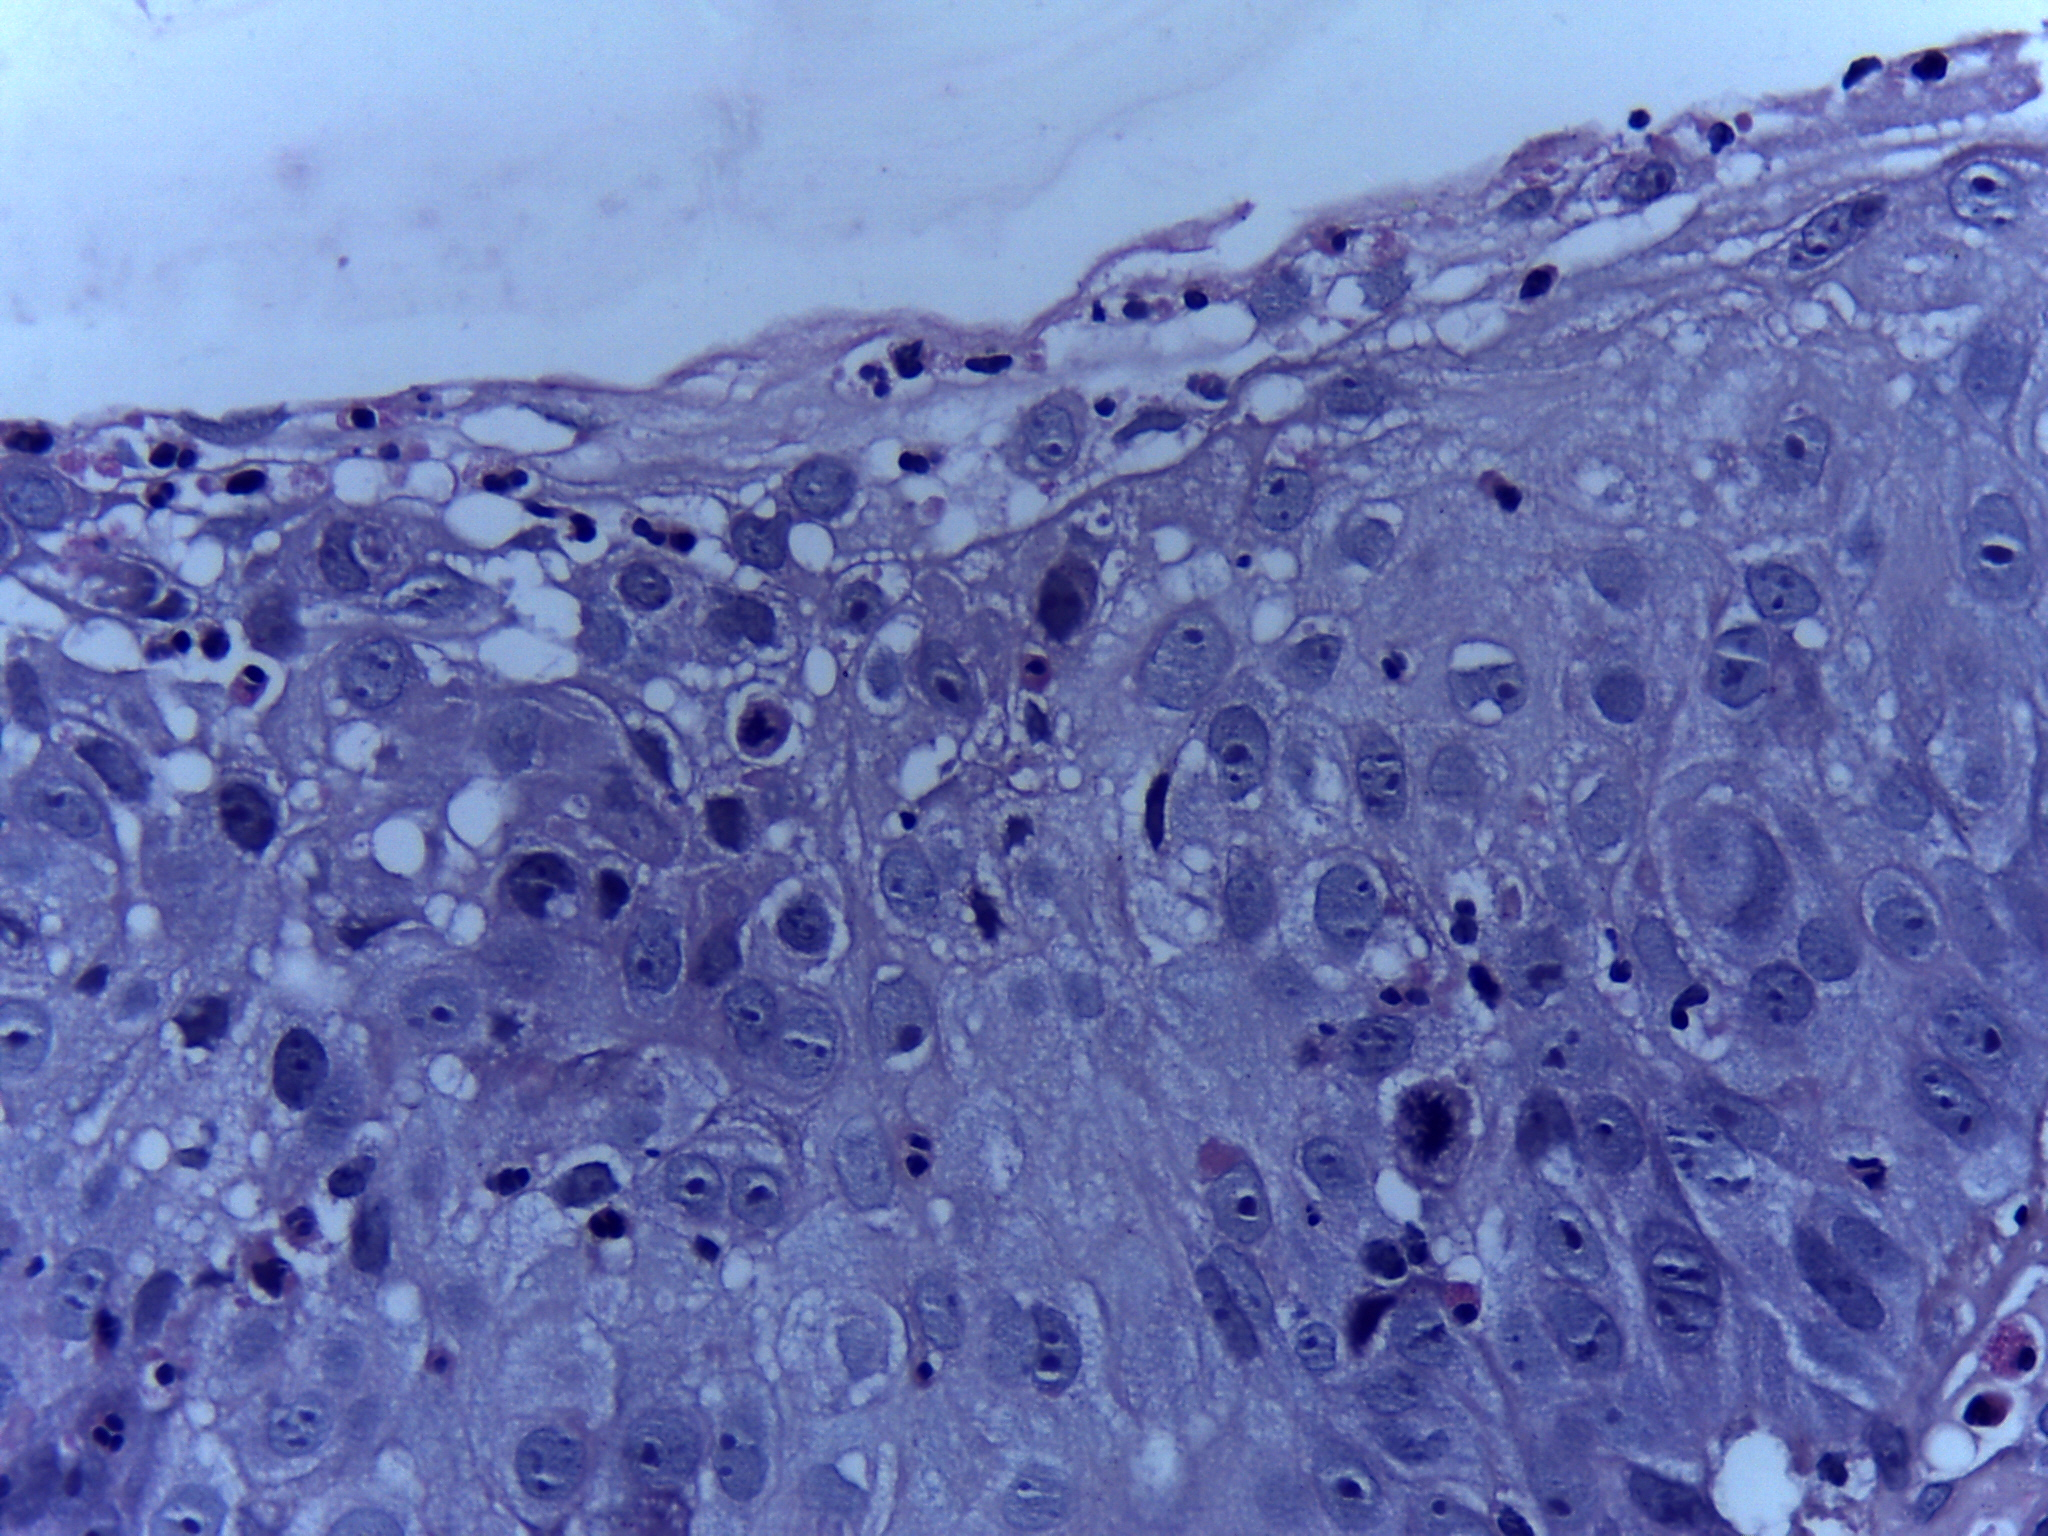
Diagnosis: OSCC